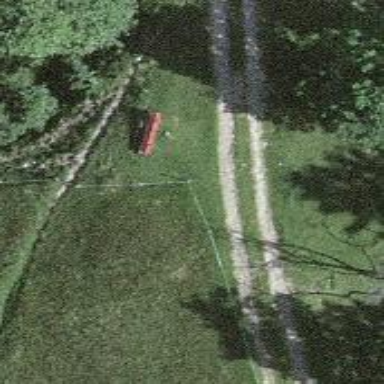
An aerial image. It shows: Red bench.